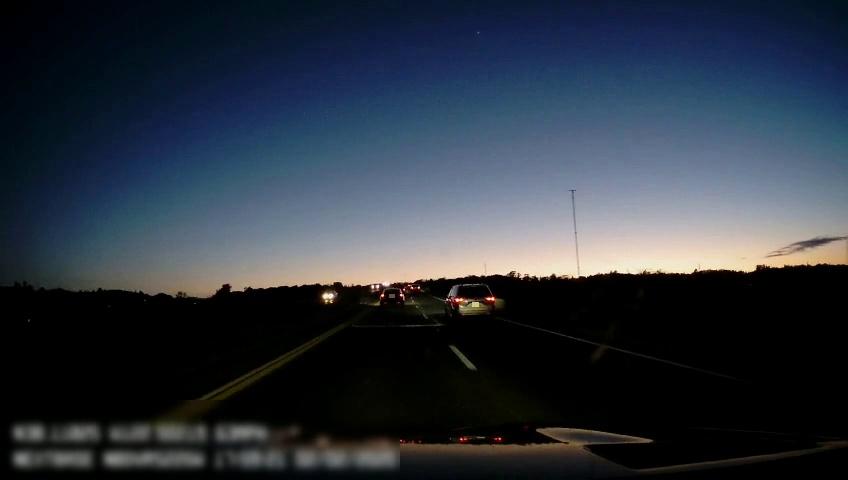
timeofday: Dusk/Dawn/Twilight
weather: Sunny
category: Drivable Space
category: Vehicles | SUV
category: Vehicles | Car
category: Vehicles | Car
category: Vehicles | SUV
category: Lanes | Current Lane
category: Lanes | Current Lane
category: Lanes | Alternate Lane